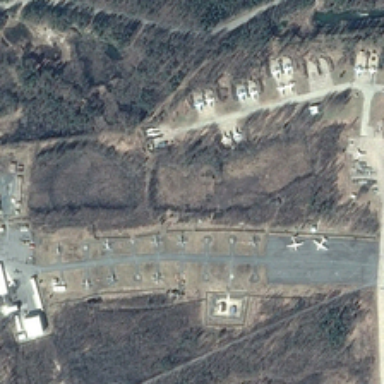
Some planes are in an airport surrounded by many green trees .